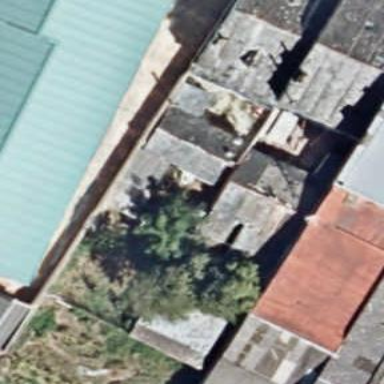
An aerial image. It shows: Warehouse building.